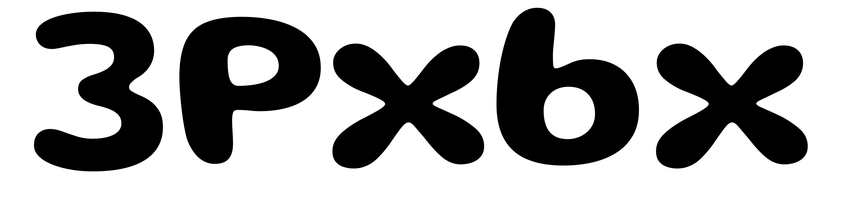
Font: Gluten_SemiBold